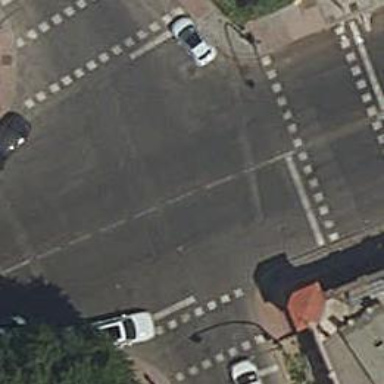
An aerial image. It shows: Road with traffic signals.